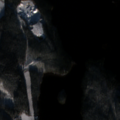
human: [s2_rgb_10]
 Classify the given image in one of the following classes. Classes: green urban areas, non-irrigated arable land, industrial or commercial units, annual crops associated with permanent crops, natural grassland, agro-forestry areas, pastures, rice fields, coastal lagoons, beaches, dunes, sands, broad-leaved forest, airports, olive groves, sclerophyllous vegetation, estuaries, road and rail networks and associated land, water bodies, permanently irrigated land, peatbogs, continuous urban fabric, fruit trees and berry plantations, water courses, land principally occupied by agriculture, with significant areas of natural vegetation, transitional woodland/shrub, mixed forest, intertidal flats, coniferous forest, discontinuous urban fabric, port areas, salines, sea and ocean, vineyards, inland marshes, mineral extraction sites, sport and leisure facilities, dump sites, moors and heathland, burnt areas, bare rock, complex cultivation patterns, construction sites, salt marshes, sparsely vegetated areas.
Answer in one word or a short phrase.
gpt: land principally occupied by agriculture, with significant areas of natural vegetation, coniferous forest, mixed forest, water bodies